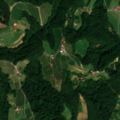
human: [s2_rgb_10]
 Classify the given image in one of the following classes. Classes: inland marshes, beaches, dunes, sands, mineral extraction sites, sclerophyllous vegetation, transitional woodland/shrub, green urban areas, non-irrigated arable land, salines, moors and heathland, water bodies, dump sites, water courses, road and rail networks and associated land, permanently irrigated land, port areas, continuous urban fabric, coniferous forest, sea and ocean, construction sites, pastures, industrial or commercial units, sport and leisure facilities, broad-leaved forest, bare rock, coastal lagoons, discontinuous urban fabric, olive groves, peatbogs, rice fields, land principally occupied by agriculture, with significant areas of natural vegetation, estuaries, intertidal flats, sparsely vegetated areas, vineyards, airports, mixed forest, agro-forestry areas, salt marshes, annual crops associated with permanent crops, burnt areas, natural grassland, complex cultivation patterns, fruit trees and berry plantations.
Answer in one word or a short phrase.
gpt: vineyards, pastures, land principally occupied by agriculture, with significant areas of natural vegetation, broad-leaved forest